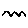
Label: zigzag